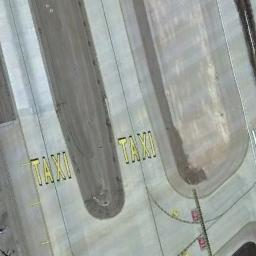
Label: runway